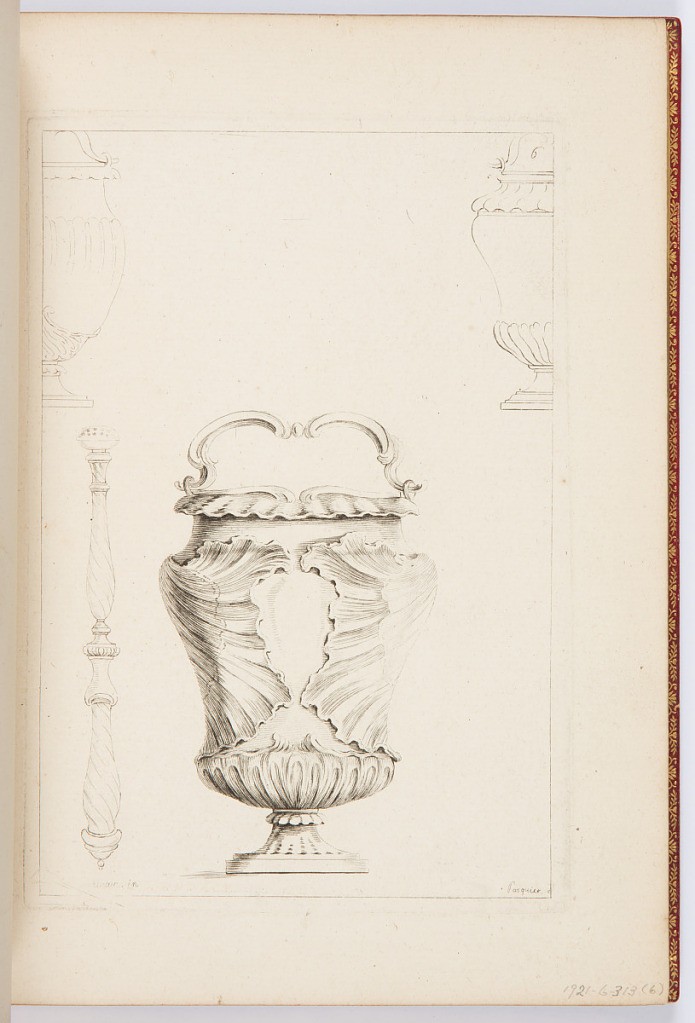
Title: Bénitier
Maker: Pierre Germain, French, 1703 - 1783
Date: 1748
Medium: Etching on laid paper
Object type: Print
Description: Design for a wall-mounted Holy water stoup decorated with scalloped shell motif. Printed on the edges of the plate are variations of stoups, as well as an aspergillum, a Holy water sprinkler. The plate is signed and numbered.